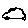
Label: car